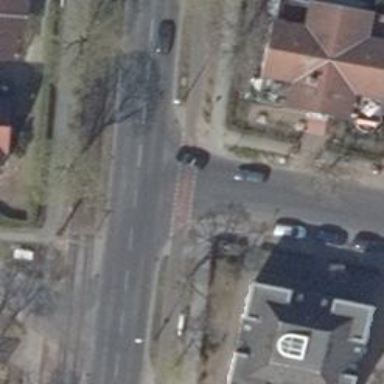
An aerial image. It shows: Unmarked crossing on the road.